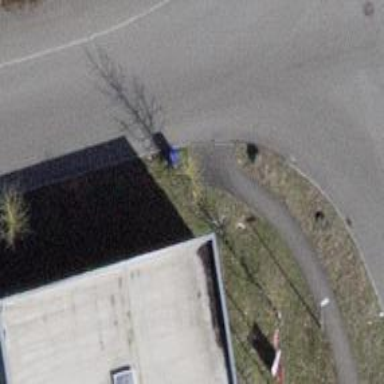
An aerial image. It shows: Post box.